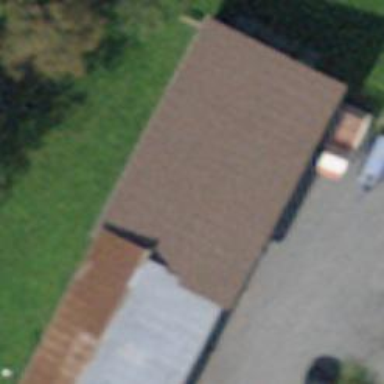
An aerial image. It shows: Shed building.